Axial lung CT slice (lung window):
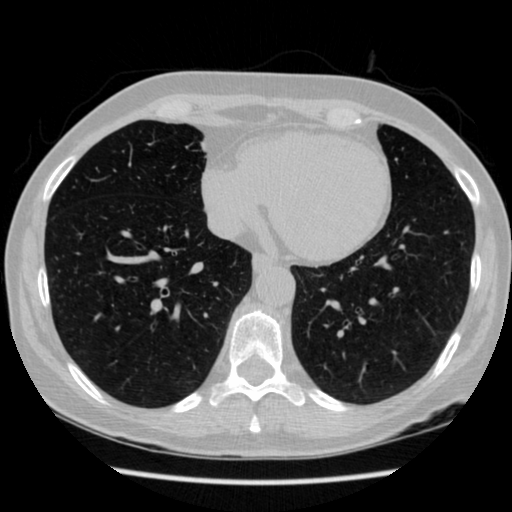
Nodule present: no